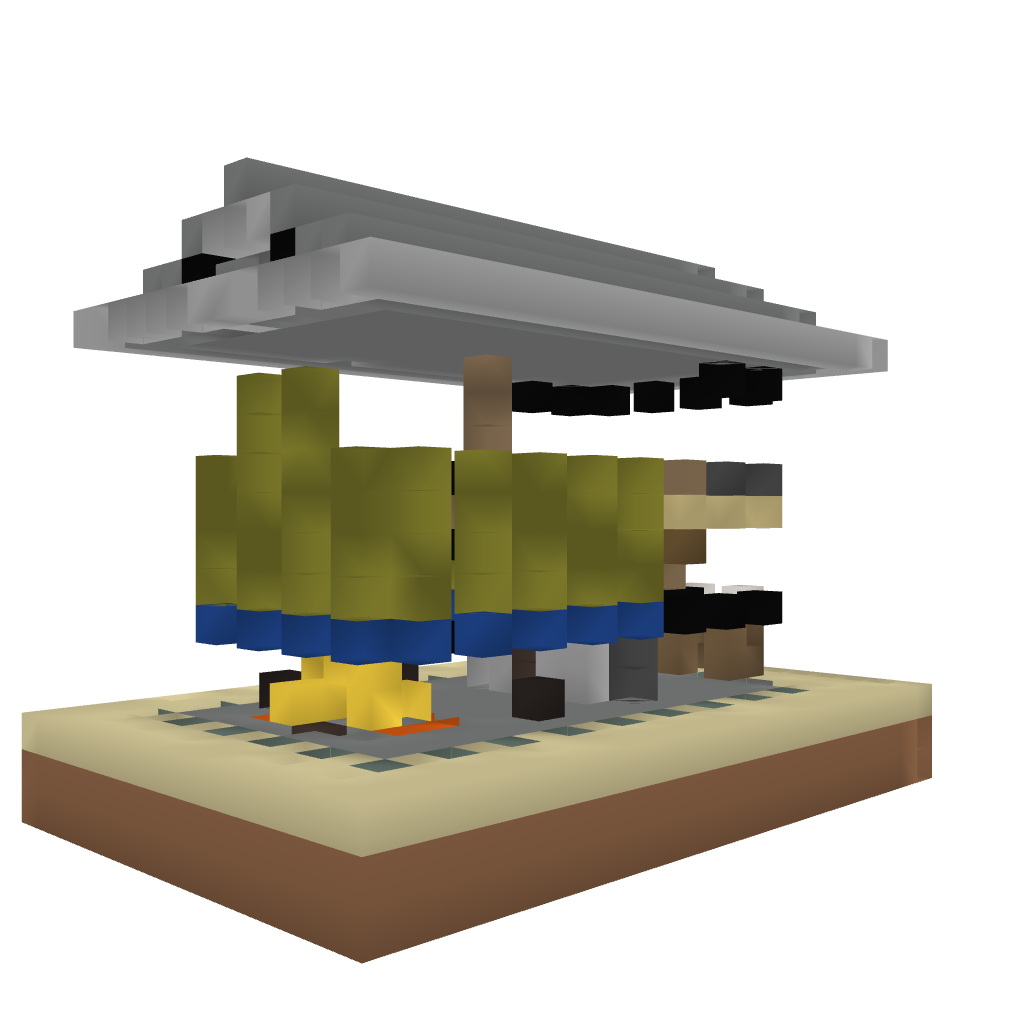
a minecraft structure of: small partenon